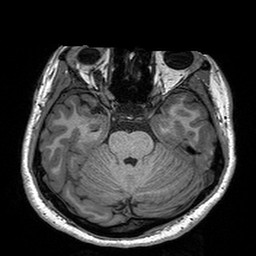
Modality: T1w
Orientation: coronal
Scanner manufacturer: siemens
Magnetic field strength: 3 T
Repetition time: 2.3 s
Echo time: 0.00298 s